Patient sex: M
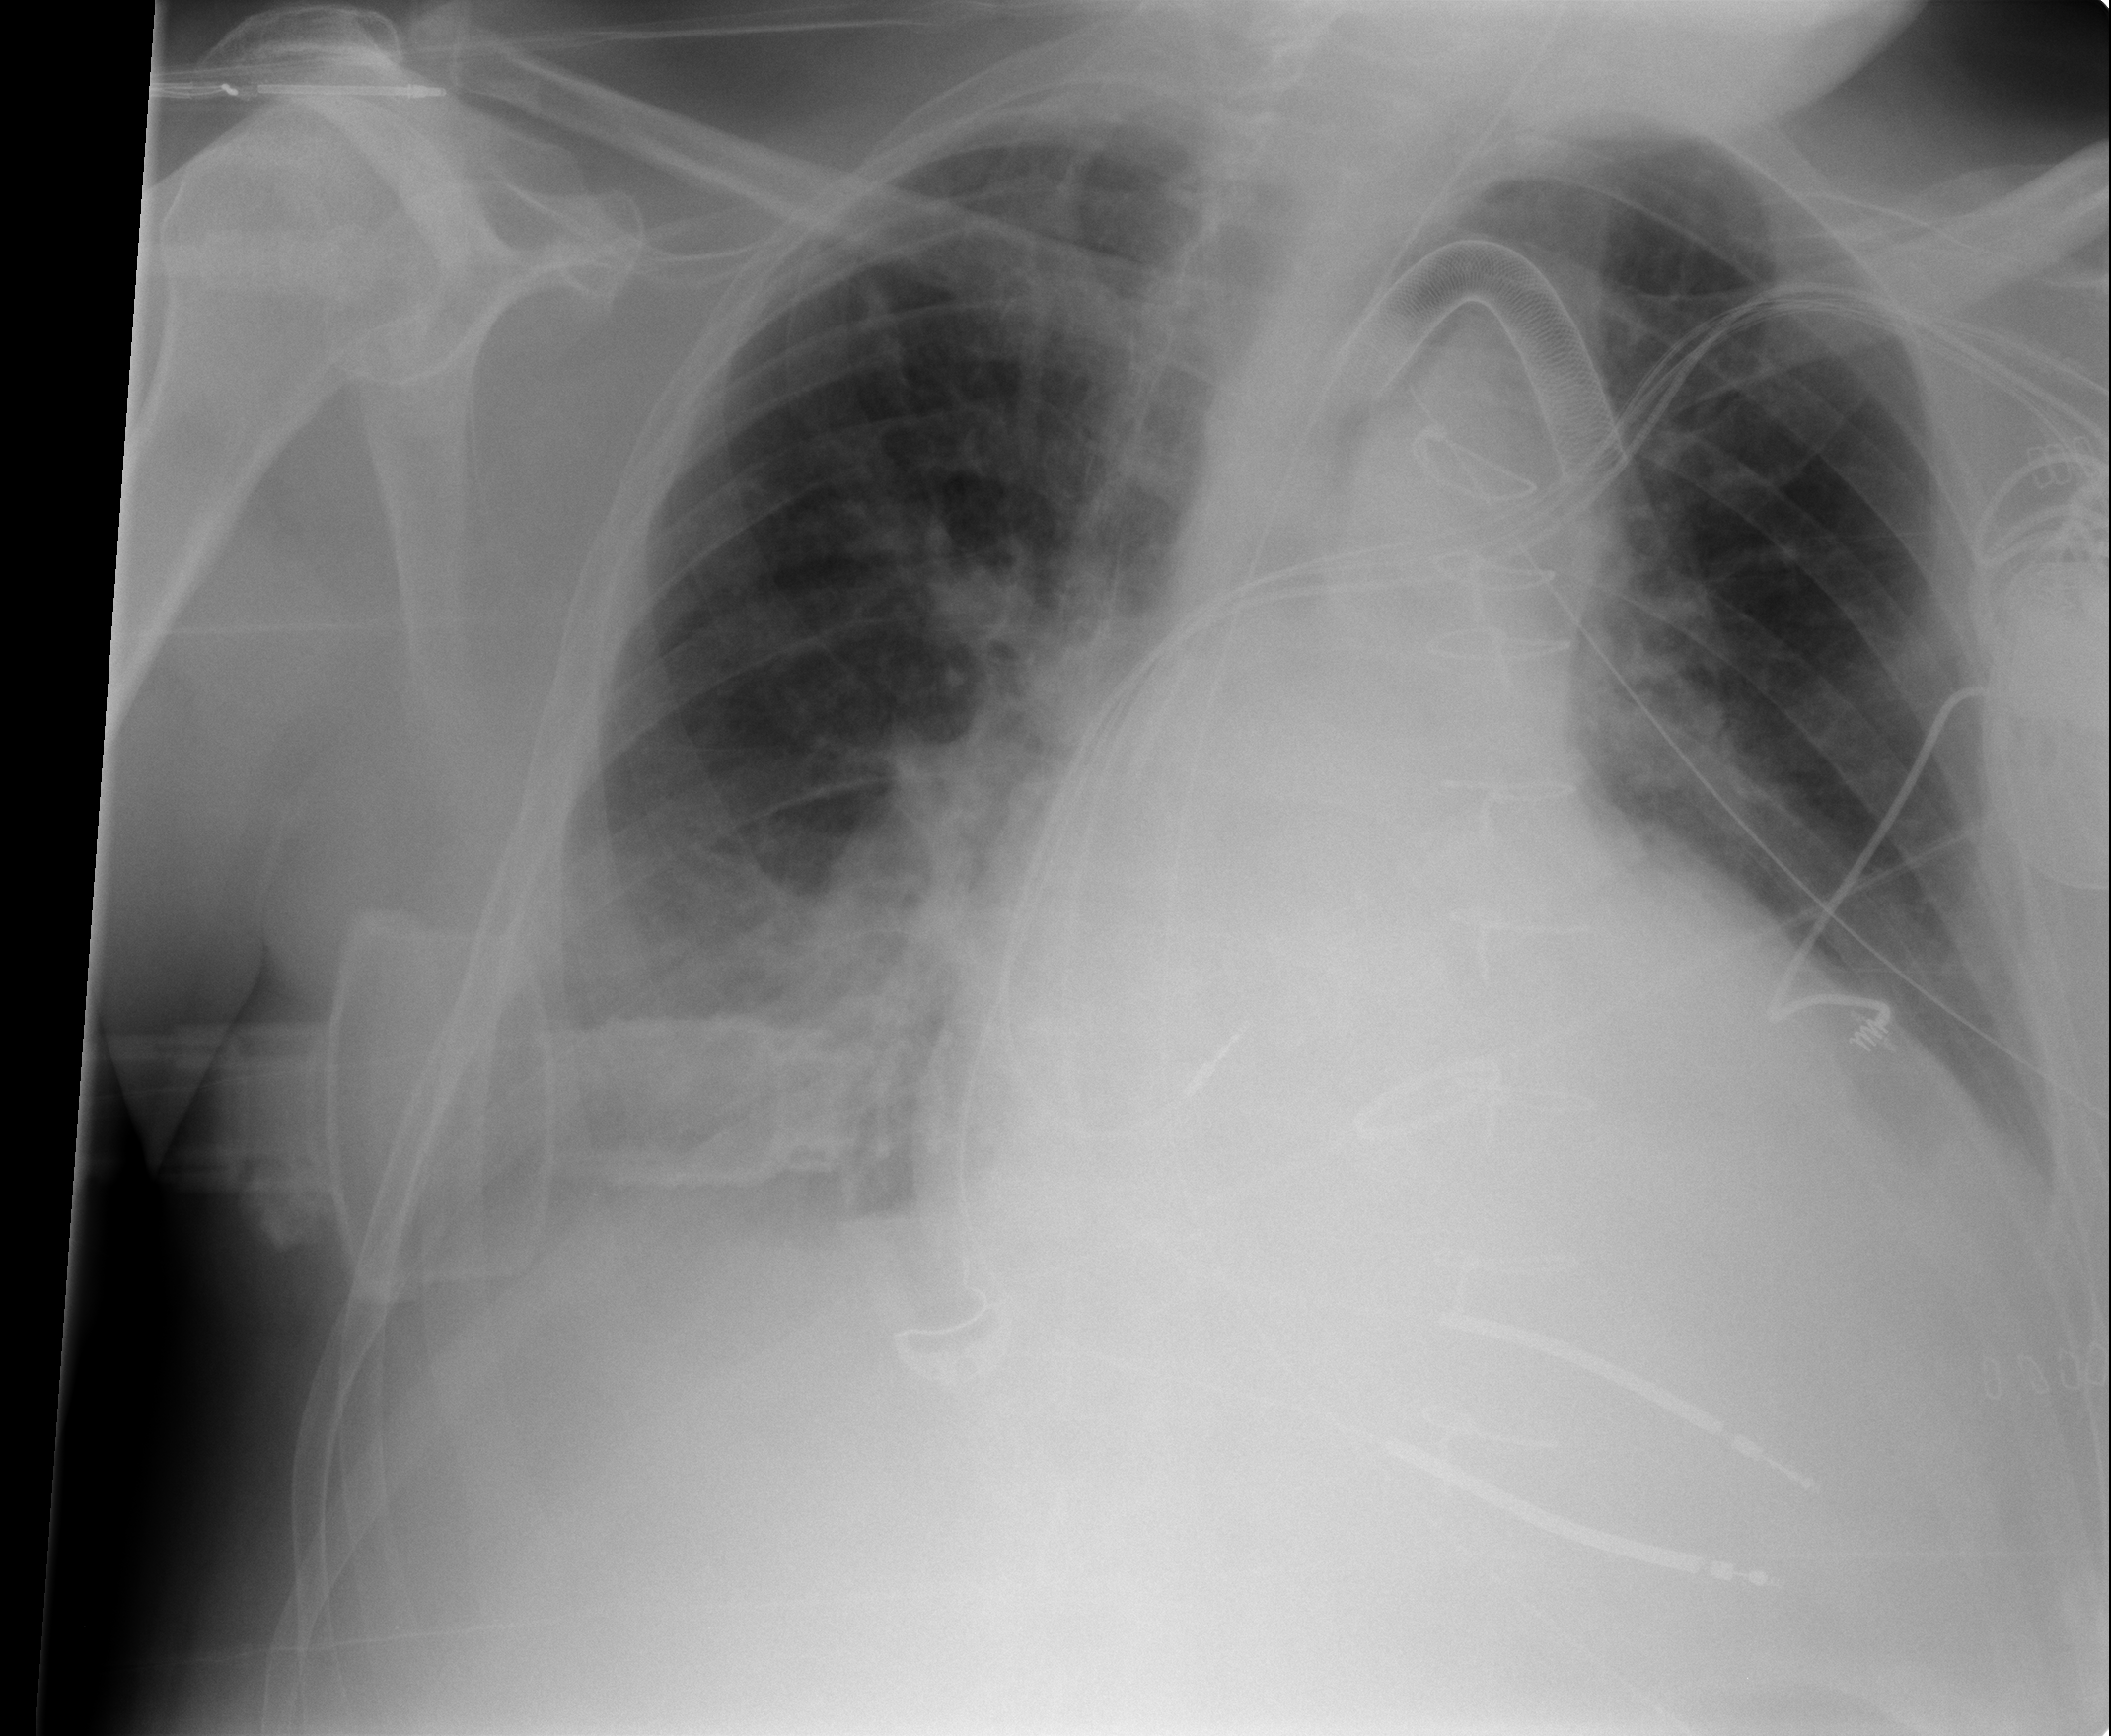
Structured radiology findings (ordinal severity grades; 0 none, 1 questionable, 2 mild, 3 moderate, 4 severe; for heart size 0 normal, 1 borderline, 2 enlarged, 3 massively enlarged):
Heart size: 3
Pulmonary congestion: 2
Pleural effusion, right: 1
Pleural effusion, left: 0
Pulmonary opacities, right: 0
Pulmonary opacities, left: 0
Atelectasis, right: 2
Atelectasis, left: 2